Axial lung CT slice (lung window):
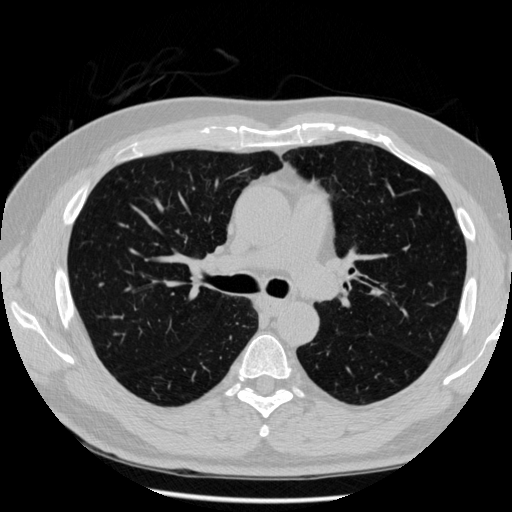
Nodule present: no